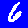
Digit: 6